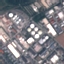
Land use / land cover: Industrial